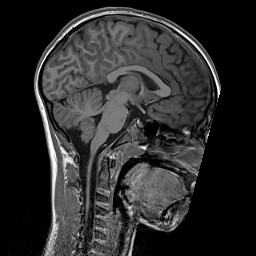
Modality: T1w
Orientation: sagittal
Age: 10
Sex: male
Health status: ill